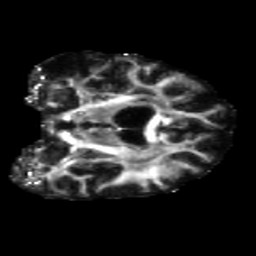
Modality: FA
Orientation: coronal
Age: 68
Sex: female
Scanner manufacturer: siemens
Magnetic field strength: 3 T
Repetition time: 5.47 s
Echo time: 0.0854 s